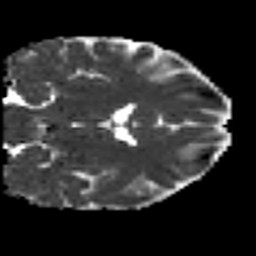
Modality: MD
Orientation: coronal
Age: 21
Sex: female
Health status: healthy
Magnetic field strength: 3 T
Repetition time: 8.4 s
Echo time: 0.0926 s